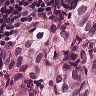
Metastatic tissue present: yes